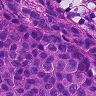
Metastatic tissue present: yes